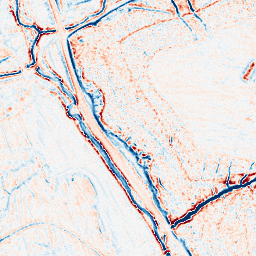
Category: edge_preserving
Decomposition family: bilateral
Decomposition parameters: d: 9
sigma_color: 75
sigma_space: 25
Upsampling method: bspline
Upsampling parameters: scale: 8
Upsampling scale: 8